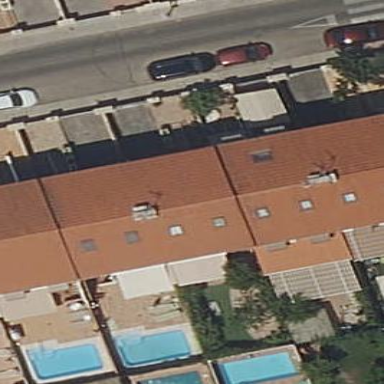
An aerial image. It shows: Terrace building with pitched roof oriented across.